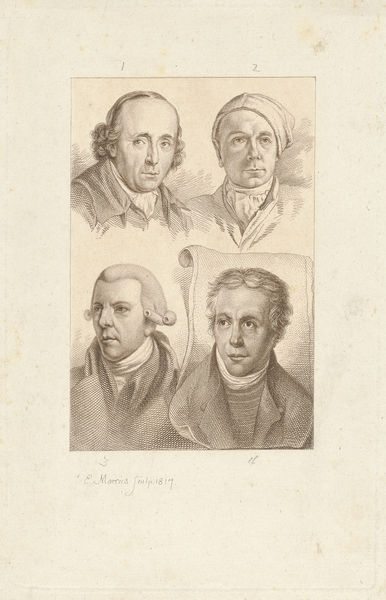
Titel: Portretten van Gerard van Nijmegen, Jacob Cats, Reinier Vinkeles en Dirk Langendijk
Künstler: Jacob Ernst Marcus
Standort: Amsterdam
Institution: Rijksmuseum
Schlagwörter: hat, men, people, face, formal, hair, nose, old, portrait, print, man, eyes, important, scroll, suit, america, drawing, paper, black and white, cap, chin, coat, mouth, sketch, cravat, curls, faces, jacket, curl, tie, portraits, suits, history, ink, square, bald, ears, painter, pencil, american, book, four, forehead, shirt, short, hite, sepia, wig, european, wigs, colonial, barok, portret, brows, mout, lapels, 4, judge, collars, jackets, revolutionary, necks, mens, portrat, judicial, 1814, fhair, 잘그렸다, 네 명의 남자 그림이 보인다, 우 하단은 다른 종이다, 연필로 그린거 같다, 17세기 사람들같다, four gentlemen, men's fashion, men's fashion 1817